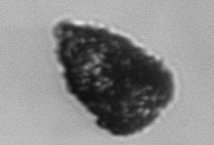
Label: Tintinnopsis